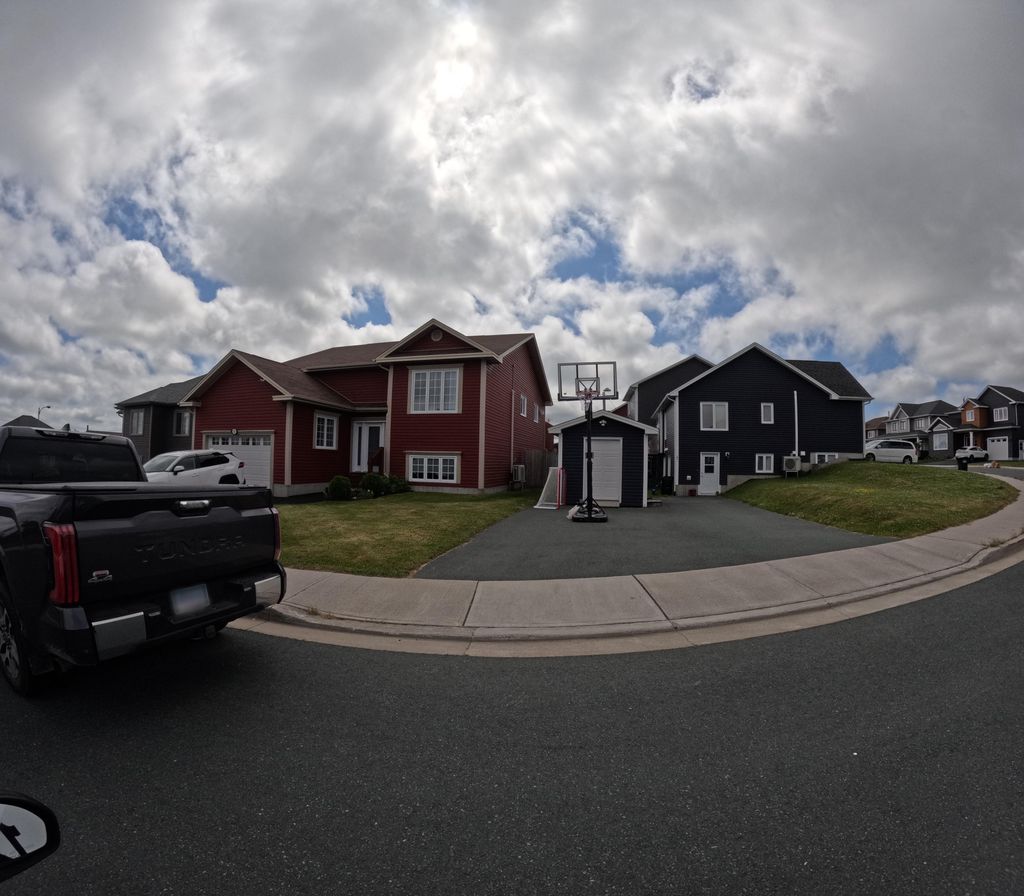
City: st_johns